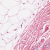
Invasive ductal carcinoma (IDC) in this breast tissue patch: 0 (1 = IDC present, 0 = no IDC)